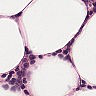
Metastatic tissue present: no